Question: I often miss + + , that collapses all properties and methods in the code editor, when working with Xaml.
I installed <URL> and it is nice but I still miss + +
I have played around with:
+ +
+ +
+ +
+ +
But none of them does what I want.
Is there an extension or even a built-in command that does what I want?
To clearify, I want all children of a resource file collapsed to one row for easier navigation like this:

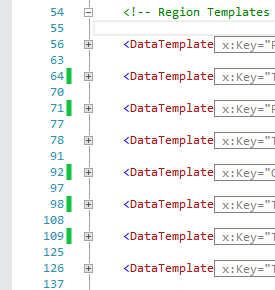
Answer: I recently discovered you can use Ctrl+M, L even though it doesn't work directly. It just takes a little algorithm.
1. Press Ctrl+M, L.
2. If everything is expanded, press it again.
3. ???
4. Profit.
Pressing Ctrl+M, L expands everything if anything is collapsed, otherwise it collapses everything. So when you first open a file, pressing it once should be sufficient. If you've been collapsing and expanding some regions, pressing it once to expand and once to collapse works fine.